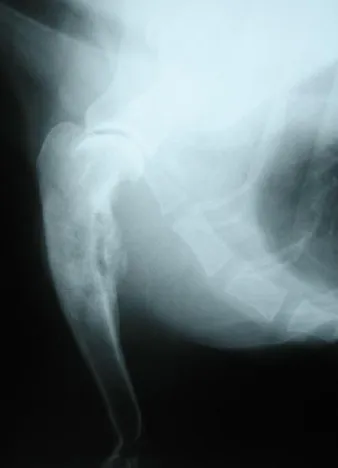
Radiography reveals an osteoproliferative and osteolytic lesion in the metaphysis of the left humerus. Mediolateral view.
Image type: radiology (x_ray)